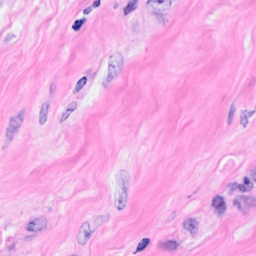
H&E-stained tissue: Breast